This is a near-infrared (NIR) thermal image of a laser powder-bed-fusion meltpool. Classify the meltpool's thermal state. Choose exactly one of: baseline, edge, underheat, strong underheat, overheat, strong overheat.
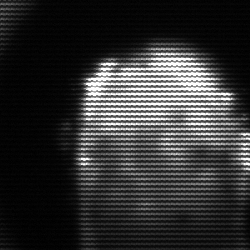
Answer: baseline